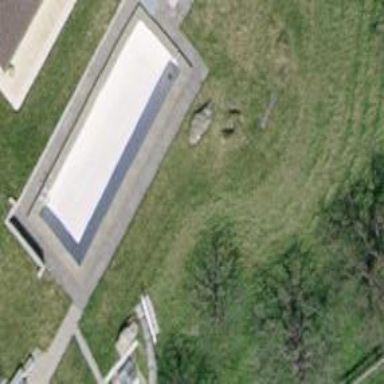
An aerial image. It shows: Swimming pool located in leisure land.